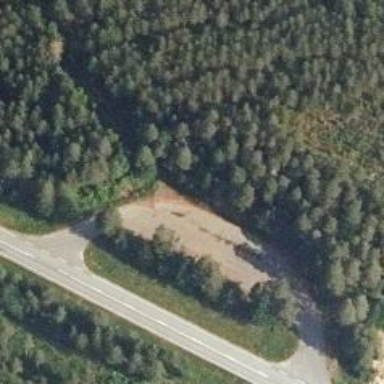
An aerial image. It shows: Rest area on the road.